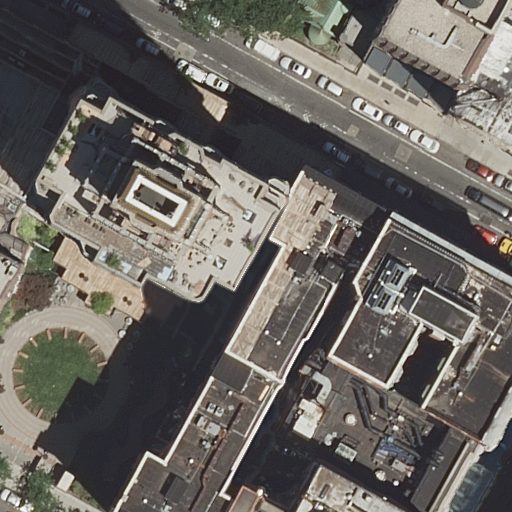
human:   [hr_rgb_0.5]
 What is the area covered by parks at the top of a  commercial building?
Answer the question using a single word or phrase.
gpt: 0m2

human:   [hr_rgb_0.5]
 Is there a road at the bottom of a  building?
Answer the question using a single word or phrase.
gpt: no

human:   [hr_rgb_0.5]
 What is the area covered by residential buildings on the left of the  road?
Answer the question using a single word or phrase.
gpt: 3654m2

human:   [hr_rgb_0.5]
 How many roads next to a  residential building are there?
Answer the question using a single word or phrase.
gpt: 1

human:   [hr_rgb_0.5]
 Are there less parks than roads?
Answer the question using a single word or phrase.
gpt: no

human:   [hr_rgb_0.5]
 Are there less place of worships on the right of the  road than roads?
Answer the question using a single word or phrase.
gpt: yes

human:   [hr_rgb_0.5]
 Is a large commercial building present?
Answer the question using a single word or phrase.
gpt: no

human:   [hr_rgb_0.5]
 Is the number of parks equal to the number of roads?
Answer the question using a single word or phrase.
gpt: yes

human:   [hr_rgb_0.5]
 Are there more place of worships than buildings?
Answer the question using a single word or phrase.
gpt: no

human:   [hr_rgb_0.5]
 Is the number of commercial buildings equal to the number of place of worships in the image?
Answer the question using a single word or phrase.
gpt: no

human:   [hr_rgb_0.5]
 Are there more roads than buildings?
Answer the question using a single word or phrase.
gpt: no

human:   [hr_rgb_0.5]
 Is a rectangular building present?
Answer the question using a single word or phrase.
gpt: yes

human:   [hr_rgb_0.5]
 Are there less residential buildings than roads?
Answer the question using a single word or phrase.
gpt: no

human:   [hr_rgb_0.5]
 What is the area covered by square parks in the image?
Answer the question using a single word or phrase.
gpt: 0m2

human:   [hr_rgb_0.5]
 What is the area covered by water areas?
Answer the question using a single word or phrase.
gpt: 0m2

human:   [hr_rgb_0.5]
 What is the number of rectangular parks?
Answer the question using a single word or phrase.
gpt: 0

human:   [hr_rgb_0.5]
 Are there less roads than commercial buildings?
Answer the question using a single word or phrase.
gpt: no

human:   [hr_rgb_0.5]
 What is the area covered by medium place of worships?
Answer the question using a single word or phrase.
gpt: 149m2

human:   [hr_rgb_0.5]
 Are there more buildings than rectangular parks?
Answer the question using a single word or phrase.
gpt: yes

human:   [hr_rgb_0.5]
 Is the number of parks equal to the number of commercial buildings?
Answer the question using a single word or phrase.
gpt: no

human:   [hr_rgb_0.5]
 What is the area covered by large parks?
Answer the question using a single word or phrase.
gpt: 0m2

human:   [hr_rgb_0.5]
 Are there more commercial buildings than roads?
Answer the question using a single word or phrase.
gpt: no

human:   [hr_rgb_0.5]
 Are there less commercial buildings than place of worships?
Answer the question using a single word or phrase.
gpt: yes

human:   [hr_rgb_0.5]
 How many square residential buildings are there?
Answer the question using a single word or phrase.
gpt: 0

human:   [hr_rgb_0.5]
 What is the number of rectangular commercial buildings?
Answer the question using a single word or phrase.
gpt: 0

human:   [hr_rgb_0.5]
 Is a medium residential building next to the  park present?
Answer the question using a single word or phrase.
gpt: yes

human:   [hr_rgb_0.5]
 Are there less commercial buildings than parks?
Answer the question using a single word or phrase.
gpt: yes

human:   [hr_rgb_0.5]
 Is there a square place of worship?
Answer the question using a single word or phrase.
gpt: no

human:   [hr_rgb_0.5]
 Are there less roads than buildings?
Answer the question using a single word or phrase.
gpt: yes

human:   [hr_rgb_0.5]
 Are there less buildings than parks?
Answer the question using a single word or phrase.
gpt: no

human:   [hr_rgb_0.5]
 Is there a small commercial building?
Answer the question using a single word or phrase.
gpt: no

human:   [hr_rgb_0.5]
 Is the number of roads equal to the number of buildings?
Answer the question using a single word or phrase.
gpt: no

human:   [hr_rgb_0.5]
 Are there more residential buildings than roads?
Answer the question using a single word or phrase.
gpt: yes

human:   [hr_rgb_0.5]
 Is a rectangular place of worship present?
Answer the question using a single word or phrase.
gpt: no

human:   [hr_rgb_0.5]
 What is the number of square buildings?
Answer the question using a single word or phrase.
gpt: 0

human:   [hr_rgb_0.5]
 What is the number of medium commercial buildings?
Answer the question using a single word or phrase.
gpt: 0